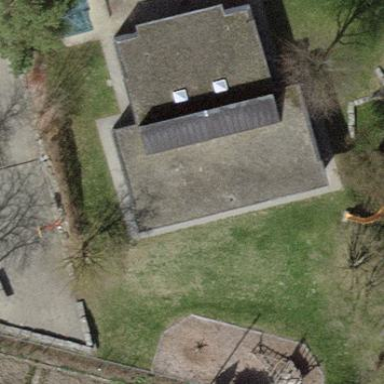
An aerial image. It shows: Kindergarten building.